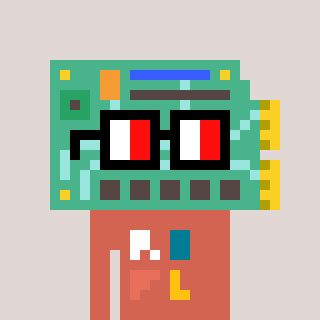
a pixel art character with square glasses with black frames and red eyes, a chipboard-shaped head and a peachy-colored body on a warm background